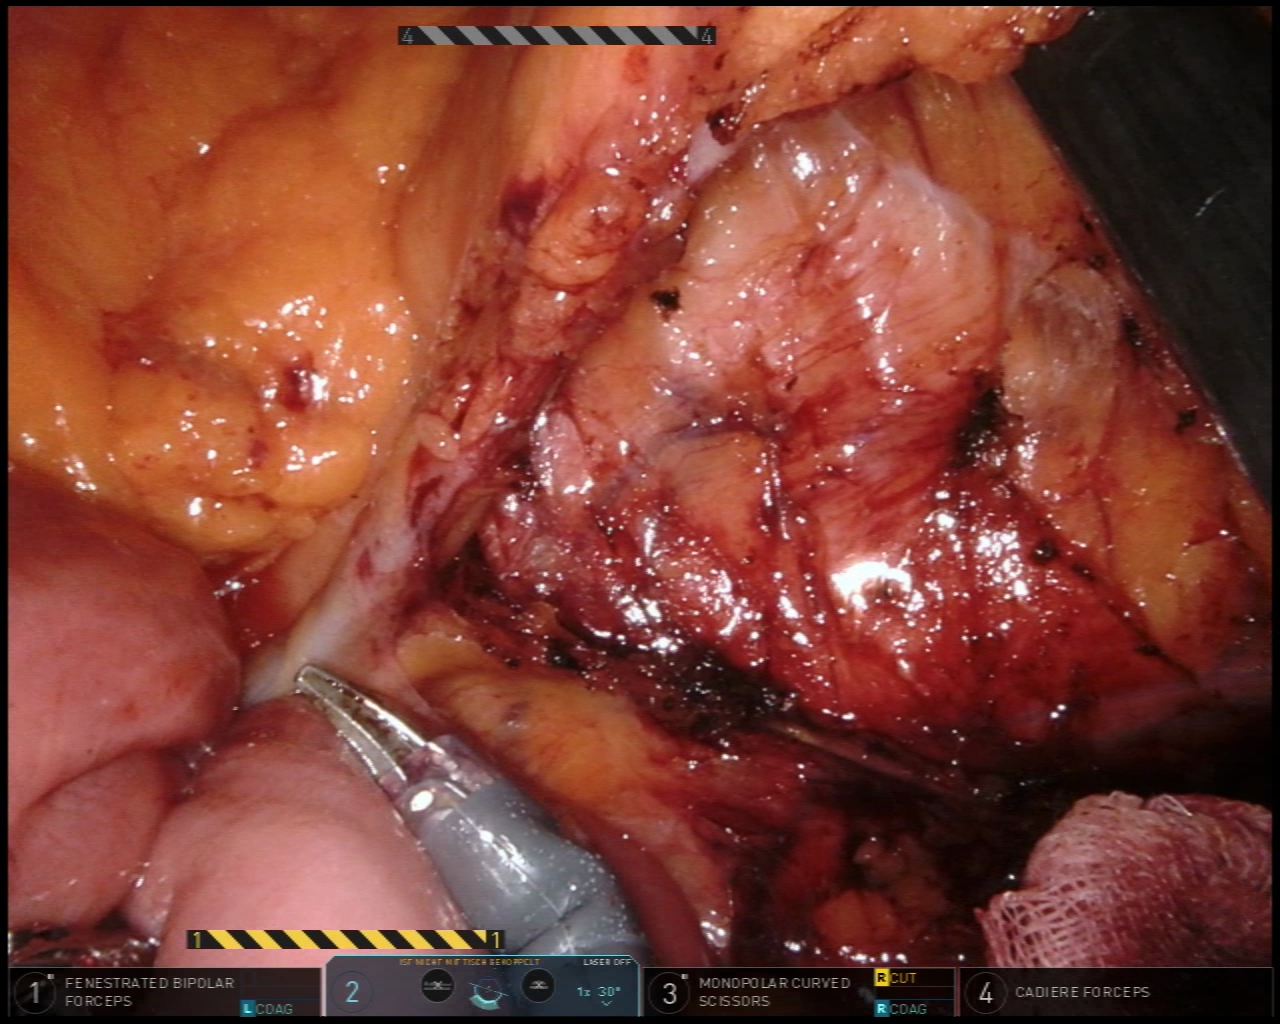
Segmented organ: intestinal_veins
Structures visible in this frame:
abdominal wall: no
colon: no
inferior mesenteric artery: no
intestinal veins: yes
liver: no
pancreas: no
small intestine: yes
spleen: no
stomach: no
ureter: no
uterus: no
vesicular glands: no